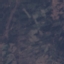
Label: HerbaceousVegetation